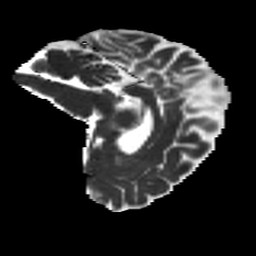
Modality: MD
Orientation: sagittal
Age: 26
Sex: female
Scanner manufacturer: ge
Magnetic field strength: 3 T
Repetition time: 7.8 s
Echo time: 0.0606 s